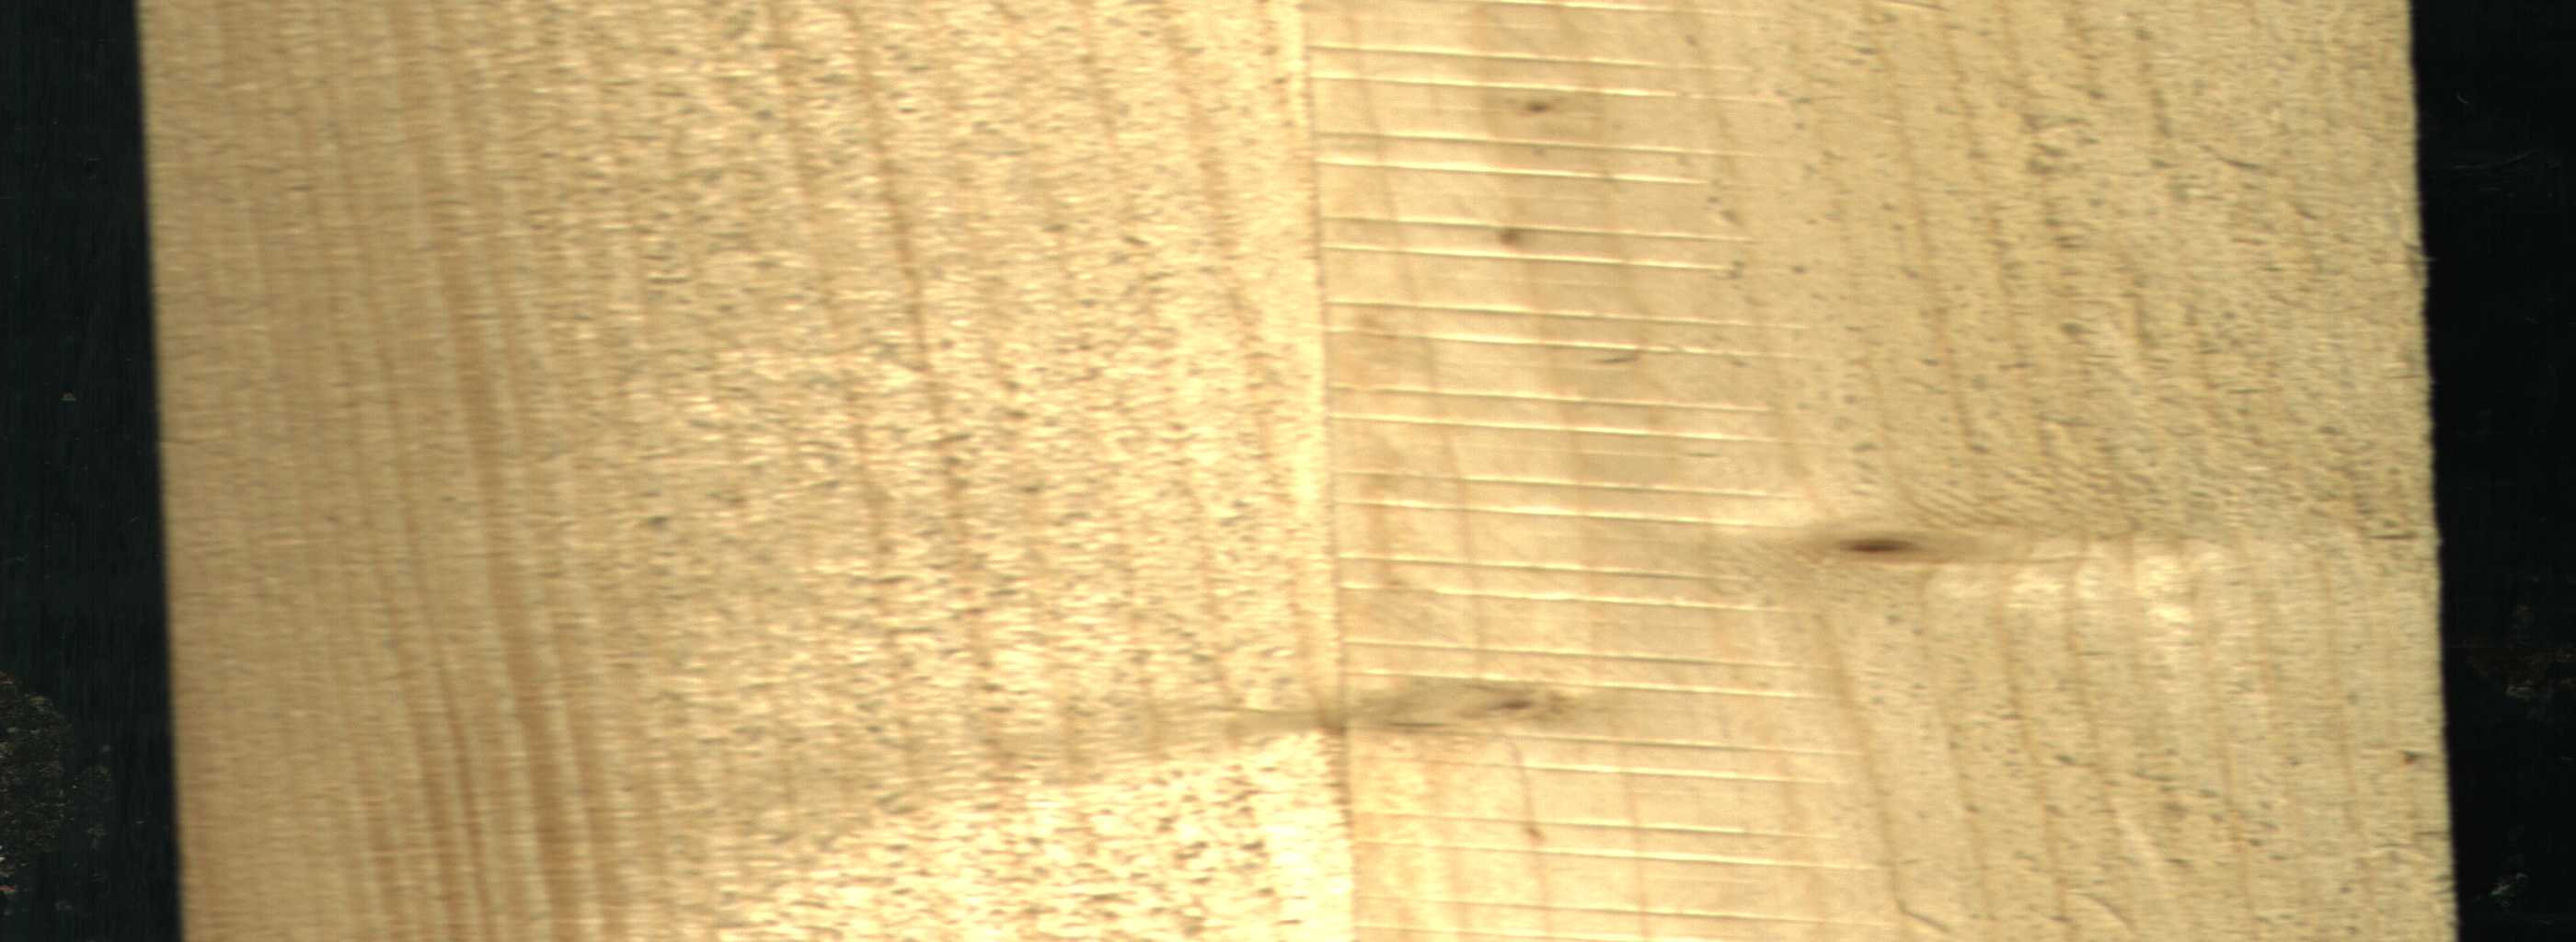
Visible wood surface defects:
Live_Knot